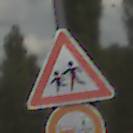
Verkehrszeichen: KinderRechts
Zusatzzeichen unten: VerbotUeberholenEinspurigeFahrzeuge
Umgebung: Outdoor, Suburban
Tageszeit: MorningAfternoon
Wetter: PartlyCloudy
Licht: Natural
Jahreszeit: NotSpecified
Kontrast: LowContrast